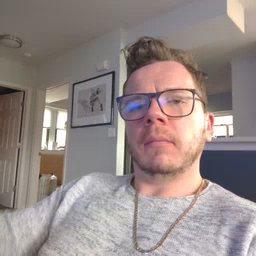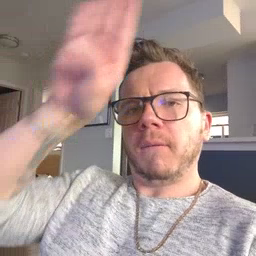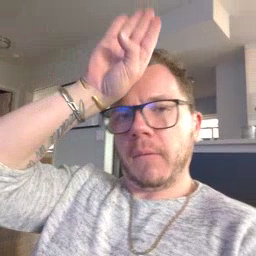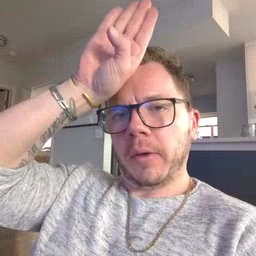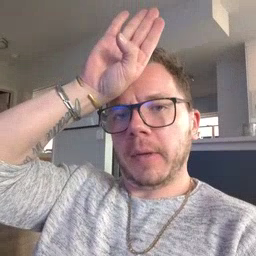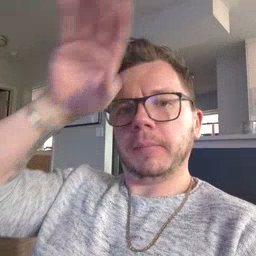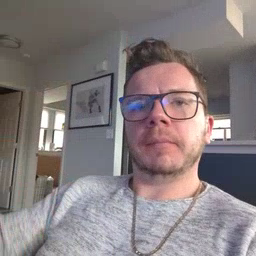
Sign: fireman